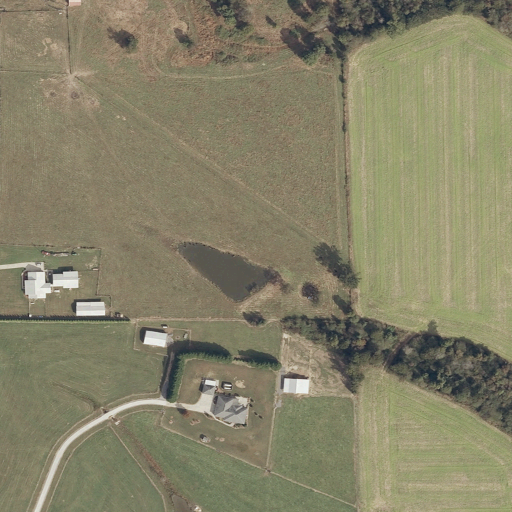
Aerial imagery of mountains in Georgia named Sand Mountain containing pasture, open development, mixed forest, and low intensity development